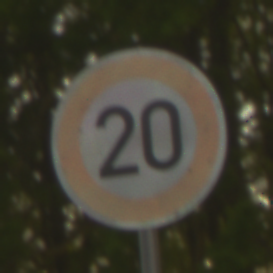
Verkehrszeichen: Geschwindigkeit20
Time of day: SunriseSunset
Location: Outdoor (RoadRail)
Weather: Clear
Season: NotSpecified
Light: Natural